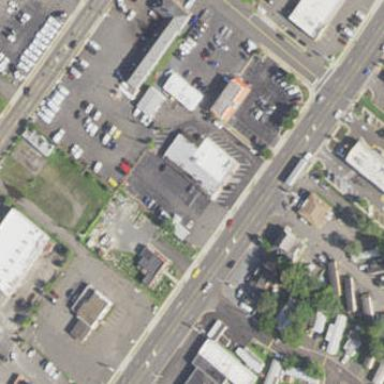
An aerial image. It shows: Retail area with car shop.